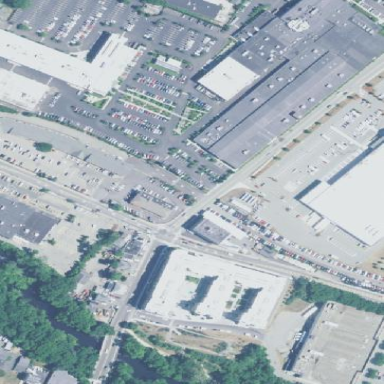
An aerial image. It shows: Retail area.